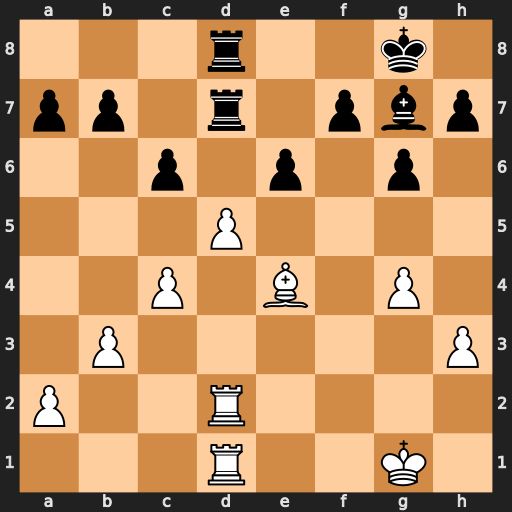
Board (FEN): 3r2k1/pp1r1pbp/2p1p1p1/3P4/2P1B1P1/1P5P/P2R4/3R2K1
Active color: w
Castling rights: -
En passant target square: -
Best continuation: dxc6 Rxd2 Rxd2 Rxd2 c7 Bd4+ Kf1